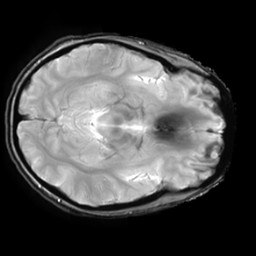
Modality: T2starw
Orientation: axial
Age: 32
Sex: female
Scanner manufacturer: ge
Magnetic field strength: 3 T
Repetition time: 0.65 s
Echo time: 0.02 s